Field crop: maize
Growth stage: 2
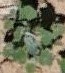
Species: chenopodium